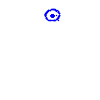
Particle: proton